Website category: sports
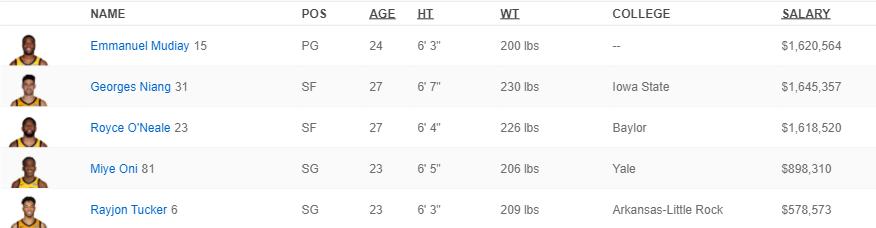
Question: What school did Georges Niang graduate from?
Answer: Iowa State

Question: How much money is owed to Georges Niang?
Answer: $1,645,357

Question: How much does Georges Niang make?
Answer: $1,645,357

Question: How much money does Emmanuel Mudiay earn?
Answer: $1,620,564

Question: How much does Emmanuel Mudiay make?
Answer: $1,620,564

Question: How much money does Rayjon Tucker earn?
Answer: $578,573

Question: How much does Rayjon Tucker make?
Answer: $578,573

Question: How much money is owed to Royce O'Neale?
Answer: $1,618,520

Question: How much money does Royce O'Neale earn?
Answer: $1,618,520

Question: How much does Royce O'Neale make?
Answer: $1,618,520

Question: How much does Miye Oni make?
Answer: $898,310

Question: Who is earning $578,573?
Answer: Rayjon Tucker

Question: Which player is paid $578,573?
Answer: Rayjon Tucker

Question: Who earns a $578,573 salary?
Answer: Rayjon Tucker

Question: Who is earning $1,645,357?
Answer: Georges Niang

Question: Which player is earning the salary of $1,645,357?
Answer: Georges Niang

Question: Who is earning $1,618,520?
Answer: Royce O'Neale

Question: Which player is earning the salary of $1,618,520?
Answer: Royce O'Neale

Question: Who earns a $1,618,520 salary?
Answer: Royce O'Neale

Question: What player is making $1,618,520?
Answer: Royce O'Neale

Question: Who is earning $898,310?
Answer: Miye Oni

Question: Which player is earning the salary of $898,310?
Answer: Miye Oni

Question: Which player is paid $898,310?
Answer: Miye Oni

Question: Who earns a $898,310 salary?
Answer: Miye Oni

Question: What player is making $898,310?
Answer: Miye Oni

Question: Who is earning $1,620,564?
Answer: Emmanuel Mudiay

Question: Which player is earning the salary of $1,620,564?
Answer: Emmanuel Mudiay

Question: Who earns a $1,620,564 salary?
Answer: Emmanuel Mudiay

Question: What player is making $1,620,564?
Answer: Emmanuel Mudiay

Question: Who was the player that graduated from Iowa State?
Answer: Georges Niang

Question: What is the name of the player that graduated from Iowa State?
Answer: Georges Niang

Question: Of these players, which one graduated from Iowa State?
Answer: Georges Niang

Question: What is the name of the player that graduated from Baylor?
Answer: Royce O'Neale

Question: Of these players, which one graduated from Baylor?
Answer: Royce O'Neale

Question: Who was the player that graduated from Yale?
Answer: Miye Oni

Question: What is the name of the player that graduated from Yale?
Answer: Miye Oni

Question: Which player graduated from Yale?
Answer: Miye Oni

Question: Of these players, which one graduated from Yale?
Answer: Miye Oni

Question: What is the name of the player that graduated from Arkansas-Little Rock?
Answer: Rayjon Tucker

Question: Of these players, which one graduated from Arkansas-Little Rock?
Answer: Rayjon Tucker

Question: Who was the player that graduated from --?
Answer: Emmanuel Mudiay

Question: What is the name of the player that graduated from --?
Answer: Emmanuel Mudiay

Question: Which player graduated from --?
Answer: Emmanuel Mudiay